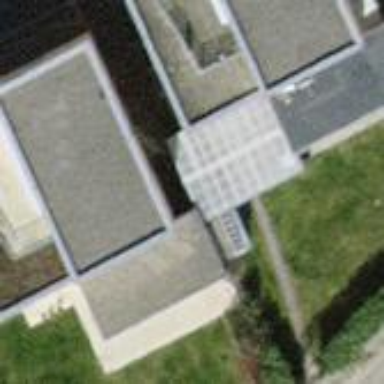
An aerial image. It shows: House with flat roof.